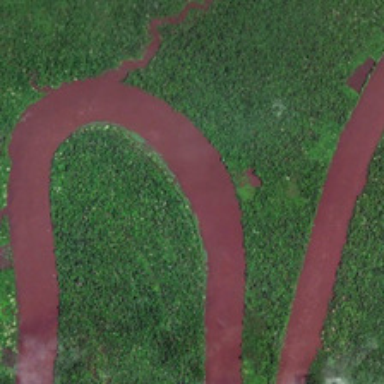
Many green trees are in two sides of two curved khaki rivers .